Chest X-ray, PA view. Patient: 46 years old, sex F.
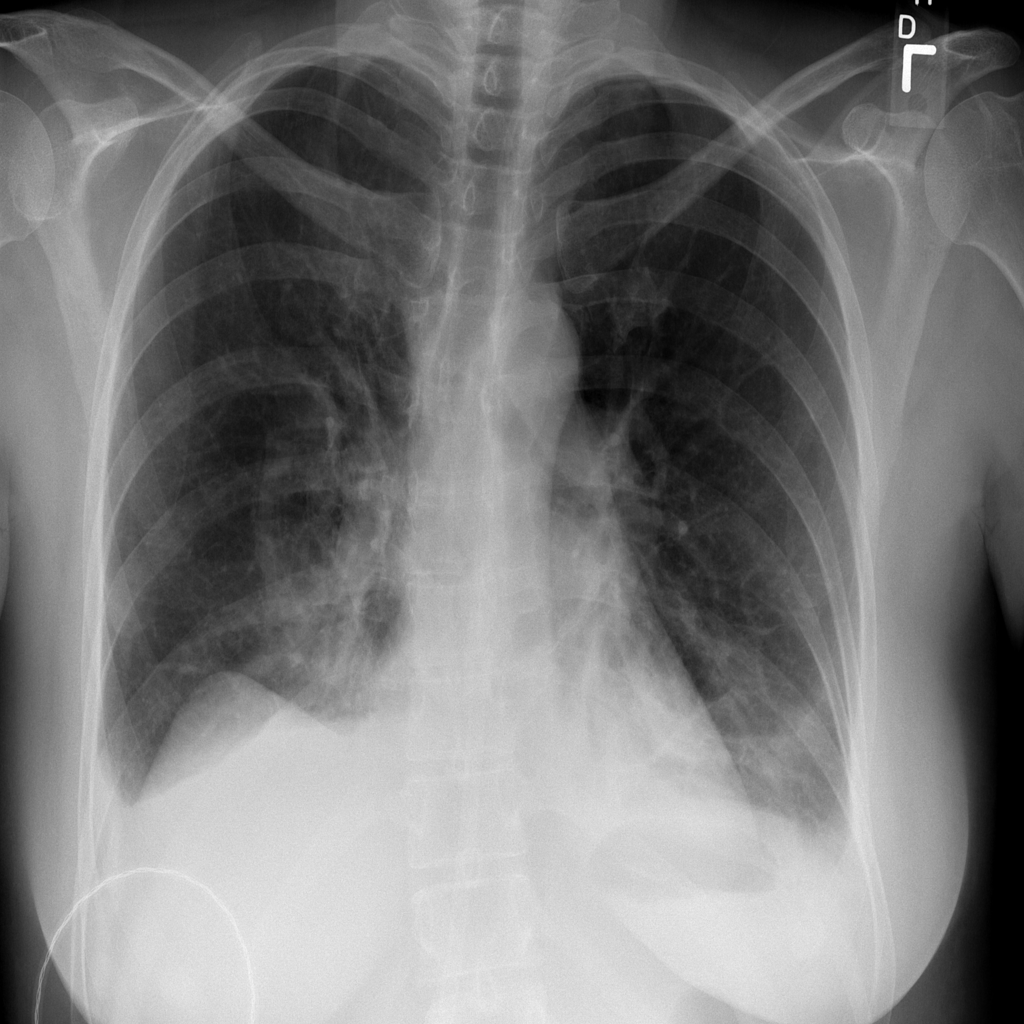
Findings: No Finding